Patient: sex M, age 76
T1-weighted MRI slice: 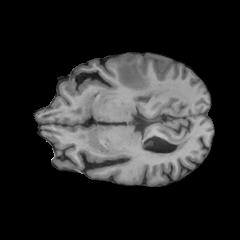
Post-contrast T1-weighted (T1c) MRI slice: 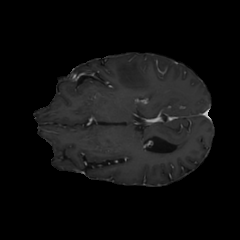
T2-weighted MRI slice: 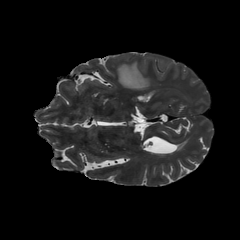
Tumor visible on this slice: yes
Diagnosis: Glioblastoma, IDH-wildtype
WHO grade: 4